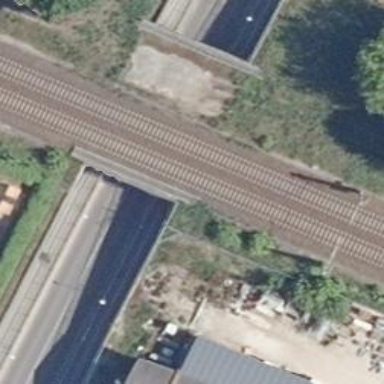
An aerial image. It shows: Bridge over electrified railway with contact lines.